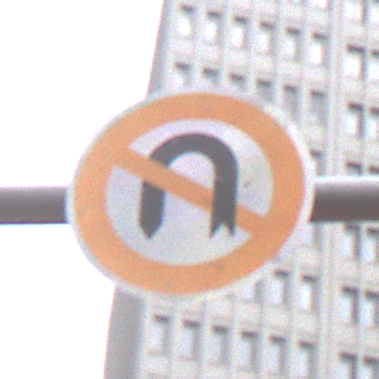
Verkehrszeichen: VerbotWenden
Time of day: MorningAfternoon
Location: Outdoor (Urban)
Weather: Overcast
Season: NotSpecified
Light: Natural